Interaction volume radius: 10 \u00c5
Interaction volume height: 20 \u00c5
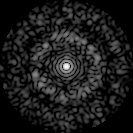
Disorder parameter: 0.8545